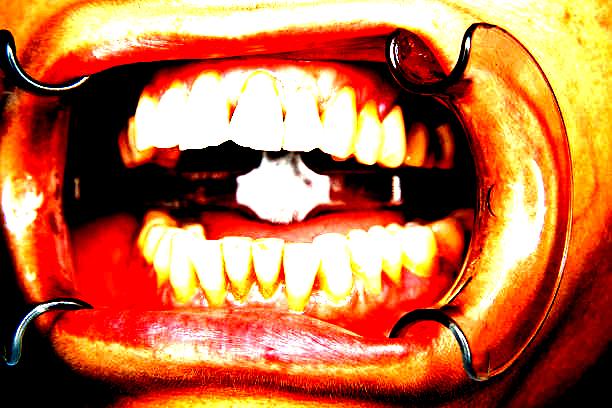
Condition: Calculus